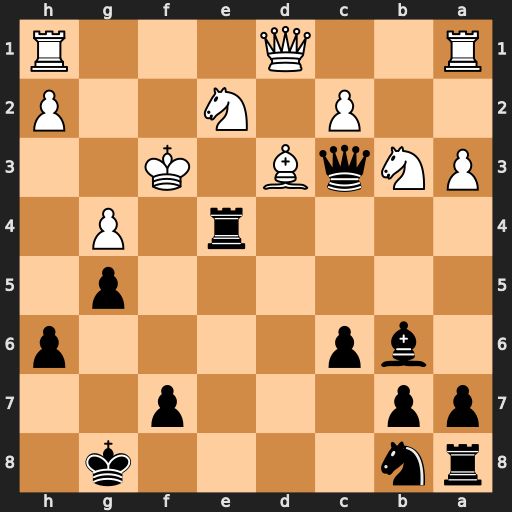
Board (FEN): rn4k1/pp3p2/1bp4p/6p1/4r1P1/PNqB1K2/2P1N2P/R2Q3R
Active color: b
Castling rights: -
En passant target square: -
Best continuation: Qf6+ Kxe4 Nd7